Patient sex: F
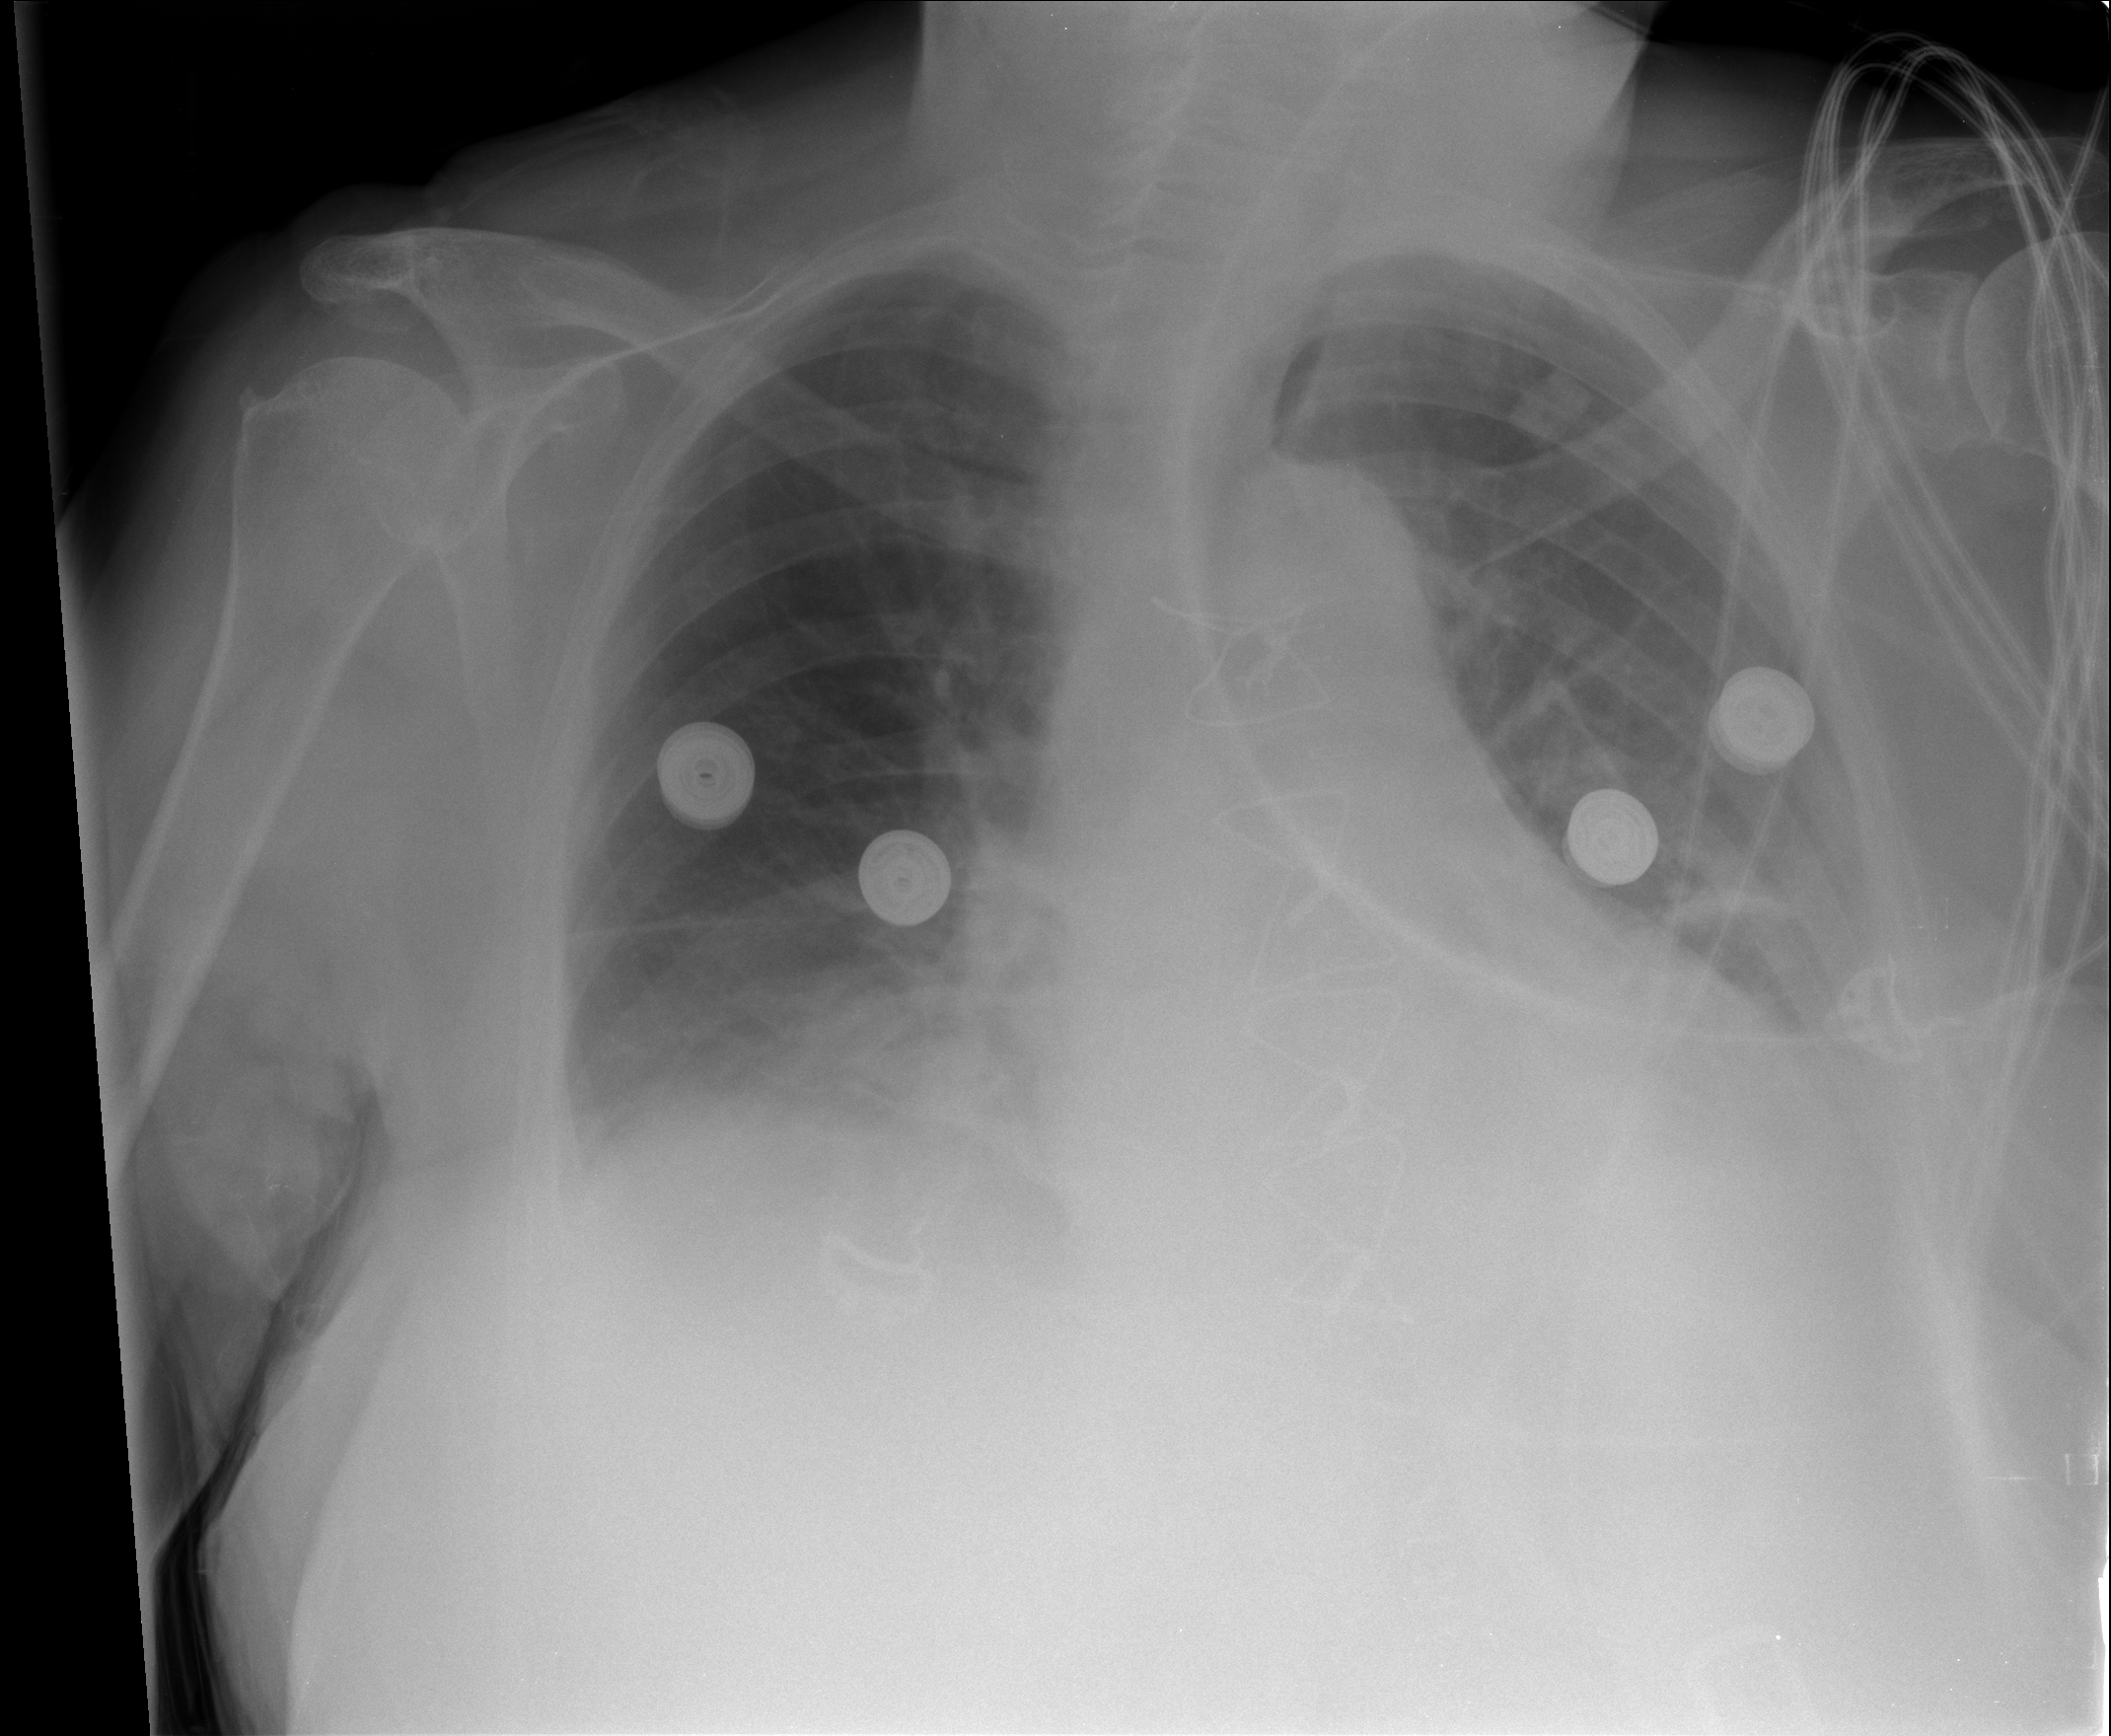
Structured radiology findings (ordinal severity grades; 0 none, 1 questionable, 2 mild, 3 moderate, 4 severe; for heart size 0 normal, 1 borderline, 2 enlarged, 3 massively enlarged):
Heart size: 2
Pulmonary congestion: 2
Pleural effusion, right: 2
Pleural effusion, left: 3
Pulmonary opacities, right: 1
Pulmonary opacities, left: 1
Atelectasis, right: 3
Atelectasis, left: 2